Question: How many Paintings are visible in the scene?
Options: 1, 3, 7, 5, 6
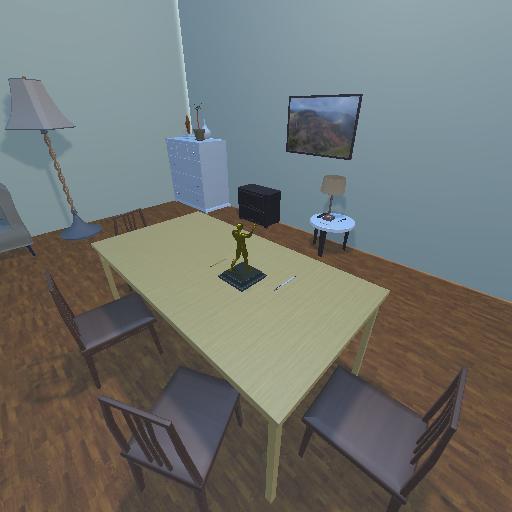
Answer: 1